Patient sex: M
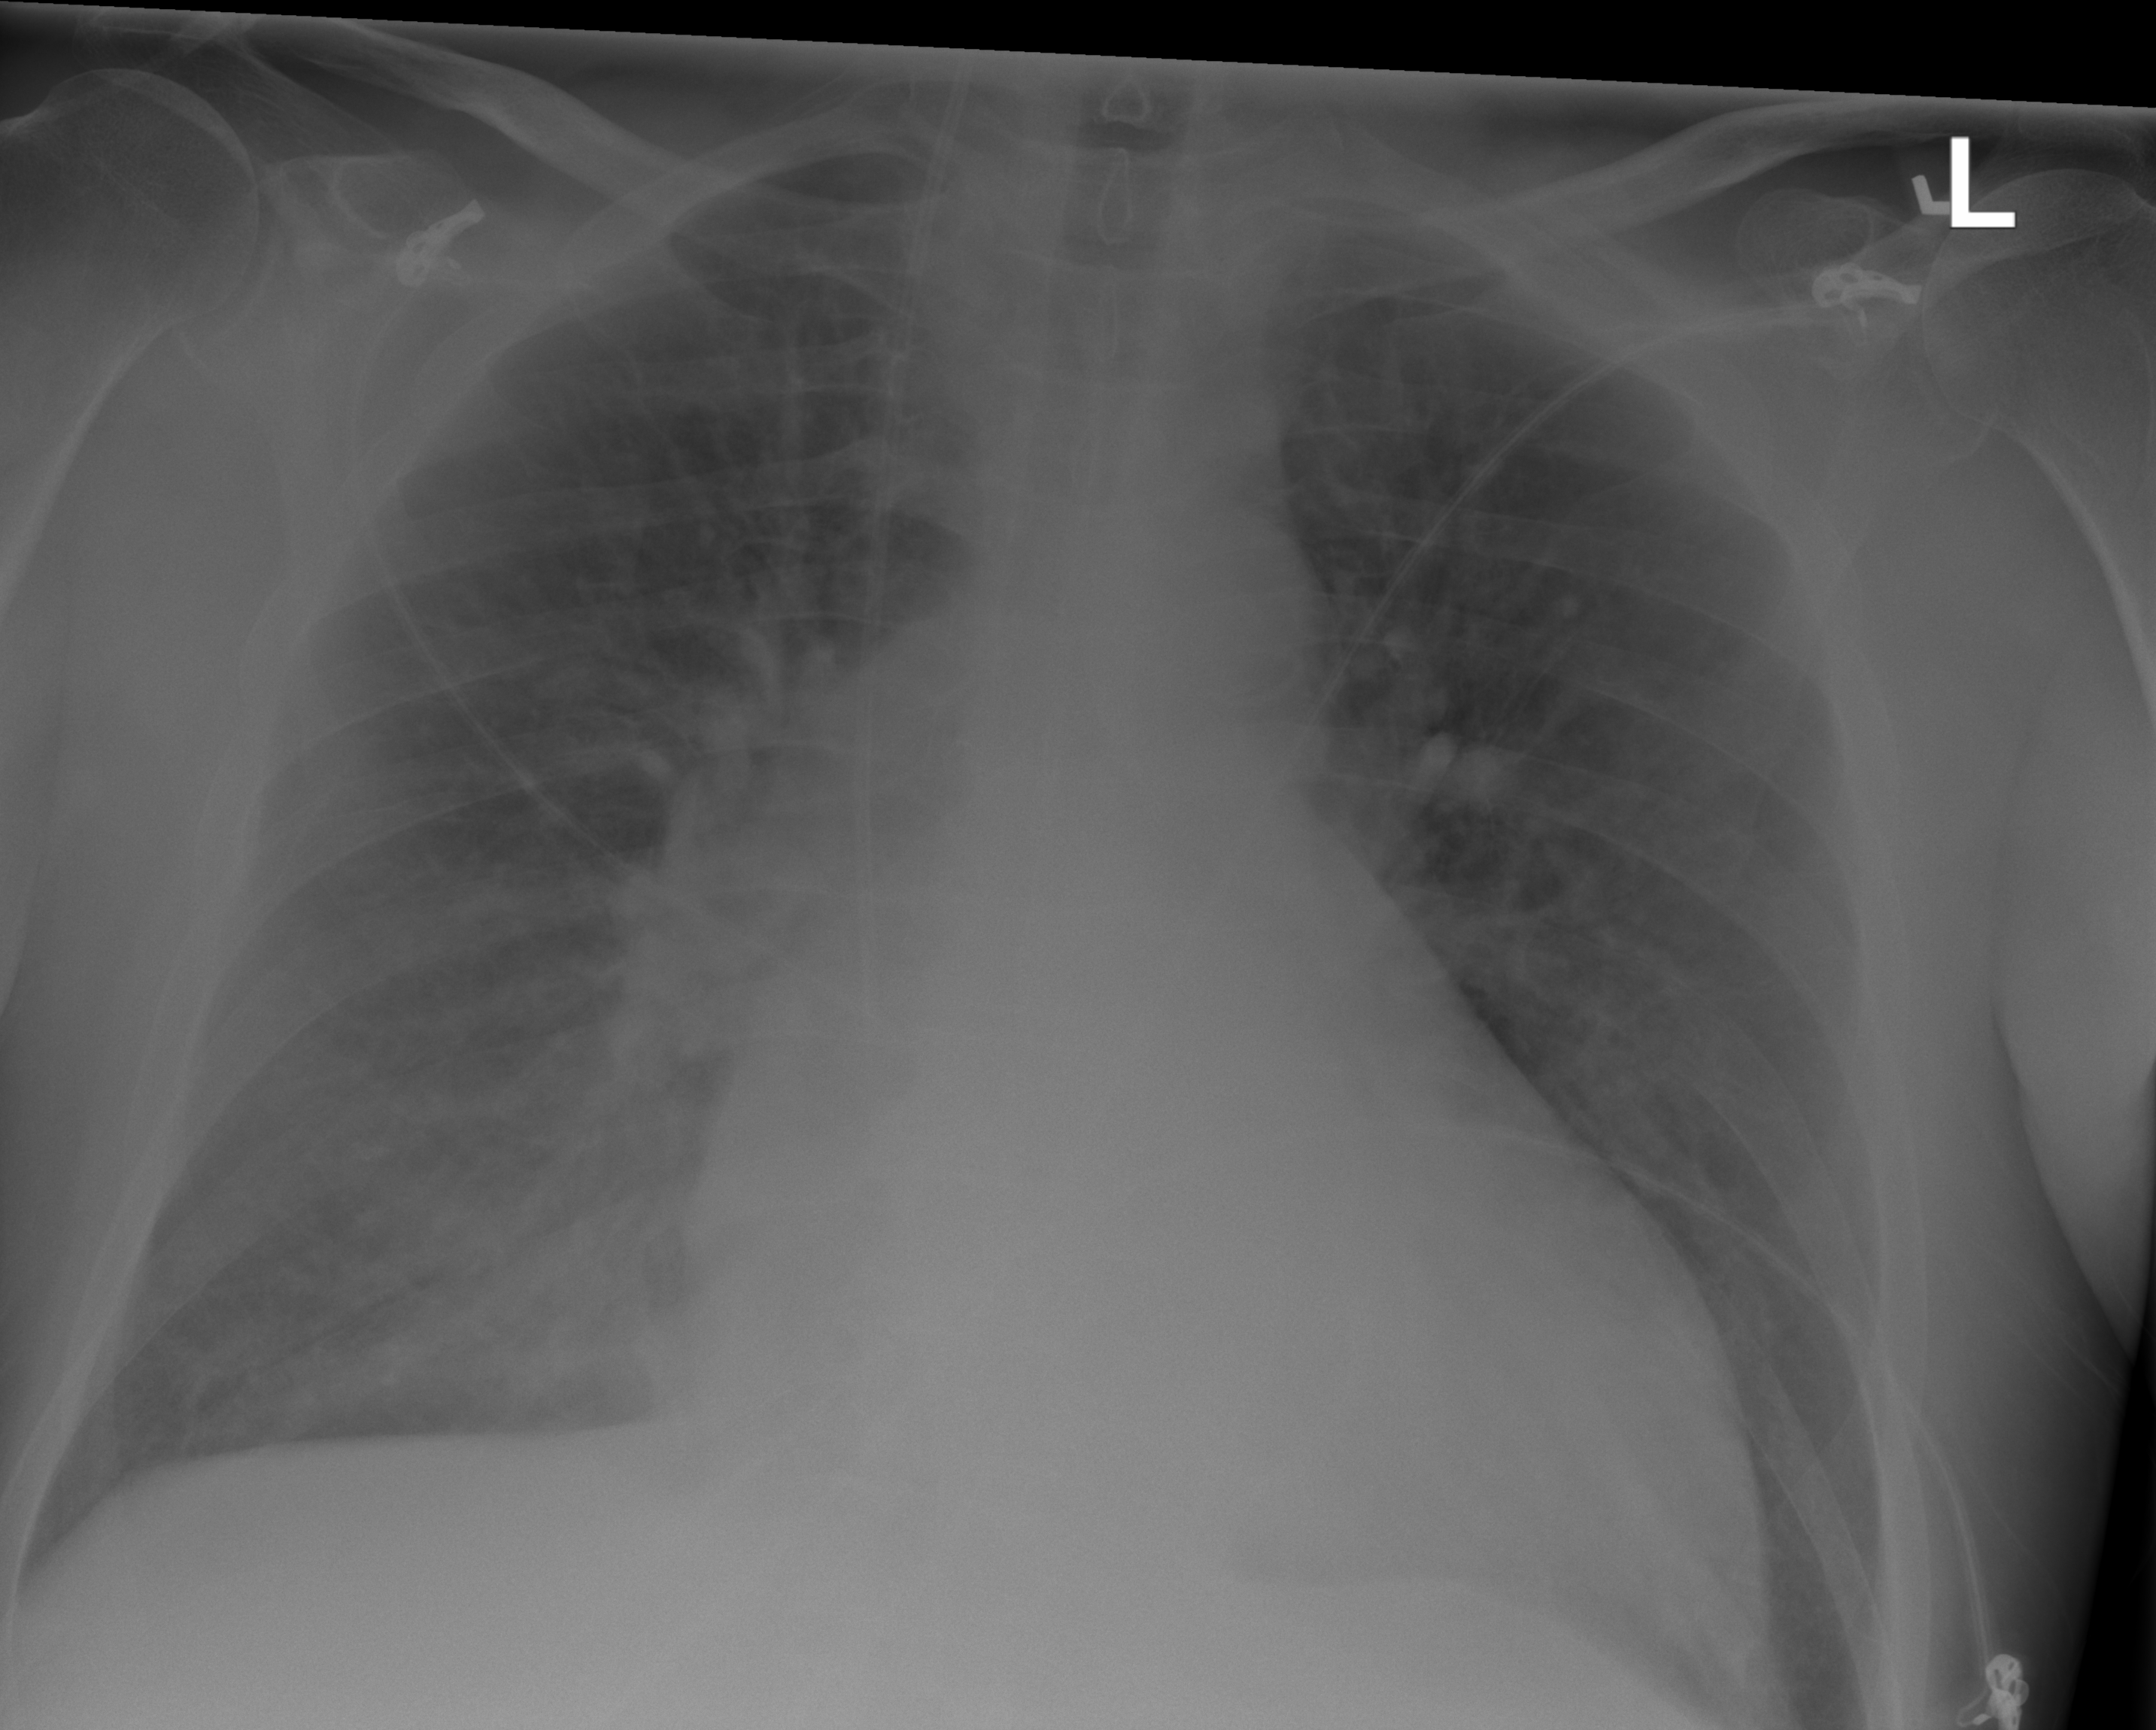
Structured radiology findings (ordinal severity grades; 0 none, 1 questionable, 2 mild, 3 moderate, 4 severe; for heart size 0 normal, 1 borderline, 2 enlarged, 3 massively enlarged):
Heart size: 1
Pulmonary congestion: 2
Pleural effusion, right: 2
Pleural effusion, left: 0
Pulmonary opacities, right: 2
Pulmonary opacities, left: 0
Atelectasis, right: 0
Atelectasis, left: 0